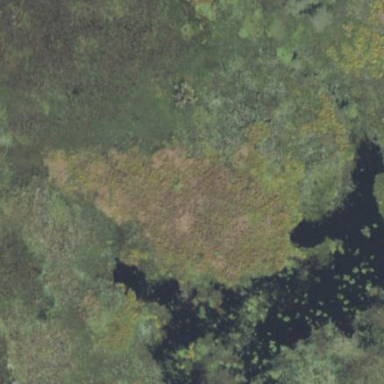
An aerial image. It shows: Swamp in wetland area.